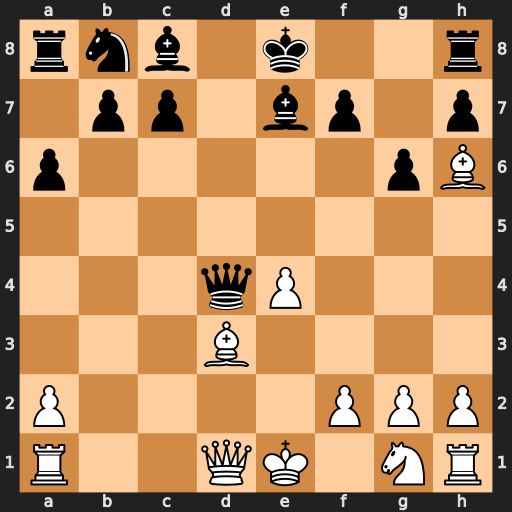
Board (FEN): rnb1k2r/1pp1bp1p/p5pB/8/3qP3/3B4/P4PPP/R2QK1NR
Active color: w
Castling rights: KQkq
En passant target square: -
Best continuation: Bb5+ axb5 Qxd4